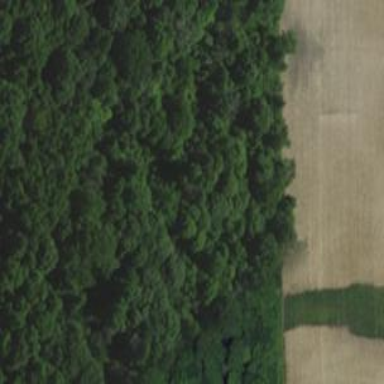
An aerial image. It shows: Mixed woodland area with variety of leaf types and cycles.